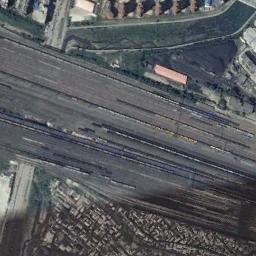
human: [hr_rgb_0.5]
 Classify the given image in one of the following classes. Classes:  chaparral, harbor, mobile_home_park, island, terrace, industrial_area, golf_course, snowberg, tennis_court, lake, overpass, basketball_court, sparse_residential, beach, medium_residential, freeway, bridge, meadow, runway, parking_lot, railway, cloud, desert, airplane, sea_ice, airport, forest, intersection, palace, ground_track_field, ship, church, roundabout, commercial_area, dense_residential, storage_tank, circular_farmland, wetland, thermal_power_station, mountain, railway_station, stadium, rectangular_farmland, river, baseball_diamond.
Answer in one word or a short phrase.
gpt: railway